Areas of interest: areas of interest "Zou District Brilliant Lamp City (Dengcheng Road)"
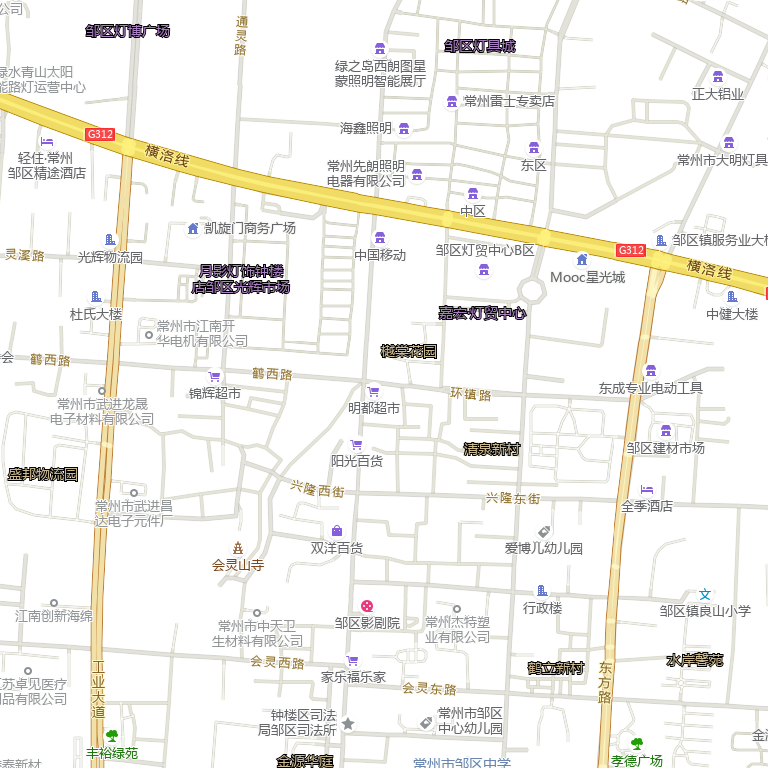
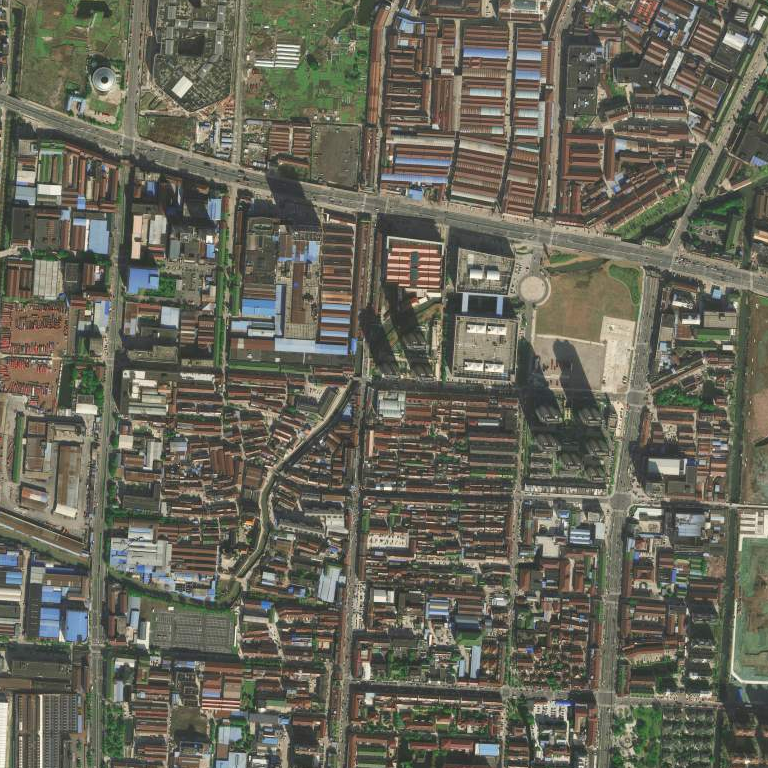